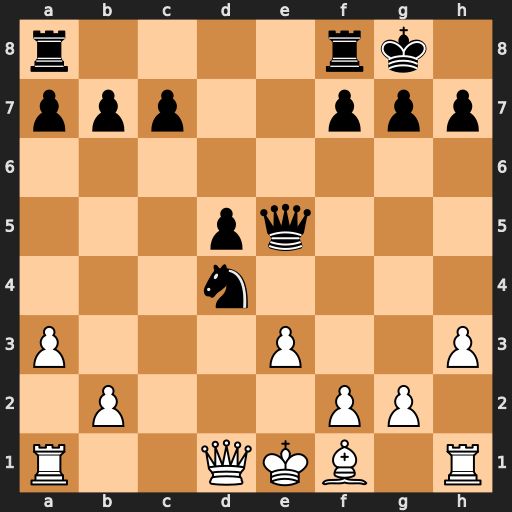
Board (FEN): r4rk1/ppp2ppp/8/3pq3/3n4/P3P2P/1P3PP1/R2QKB1R
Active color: w
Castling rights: KQ
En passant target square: -
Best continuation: Qxd4 Qxd4 exd4